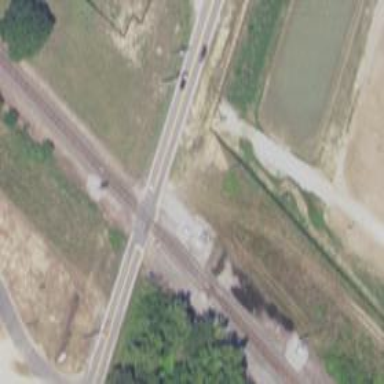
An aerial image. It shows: Level crossing with lights and gate barrier.